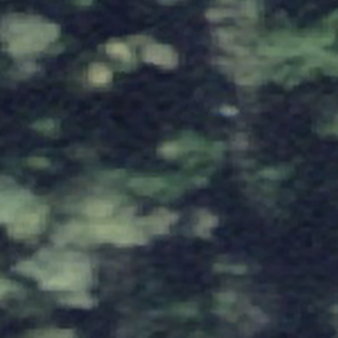
Label: other